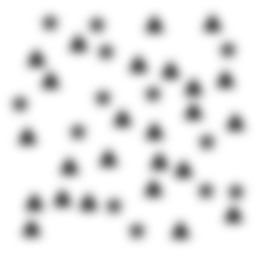
Squares: 0
Triangles: 25
Stars: 13
Total shapes: 38